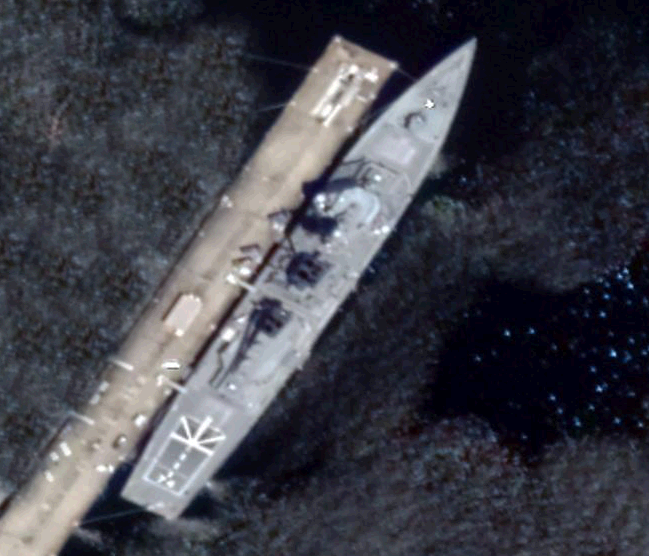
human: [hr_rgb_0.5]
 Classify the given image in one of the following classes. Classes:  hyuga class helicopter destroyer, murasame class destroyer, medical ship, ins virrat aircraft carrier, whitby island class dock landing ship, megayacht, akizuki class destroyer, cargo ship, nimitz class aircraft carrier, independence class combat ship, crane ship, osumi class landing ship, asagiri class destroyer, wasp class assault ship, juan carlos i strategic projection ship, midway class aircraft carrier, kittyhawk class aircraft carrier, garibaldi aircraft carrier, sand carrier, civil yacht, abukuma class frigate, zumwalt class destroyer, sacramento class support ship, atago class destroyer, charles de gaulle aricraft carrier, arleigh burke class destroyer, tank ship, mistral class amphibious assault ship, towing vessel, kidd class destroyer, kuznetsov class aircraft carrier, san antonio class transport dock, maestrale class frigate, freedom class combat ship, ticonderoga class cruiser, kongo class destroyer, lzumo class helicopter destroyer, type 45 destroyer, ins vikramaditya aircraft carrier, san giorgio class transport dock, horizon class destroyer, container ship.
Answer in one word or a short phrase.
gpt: Kongo class destroyer